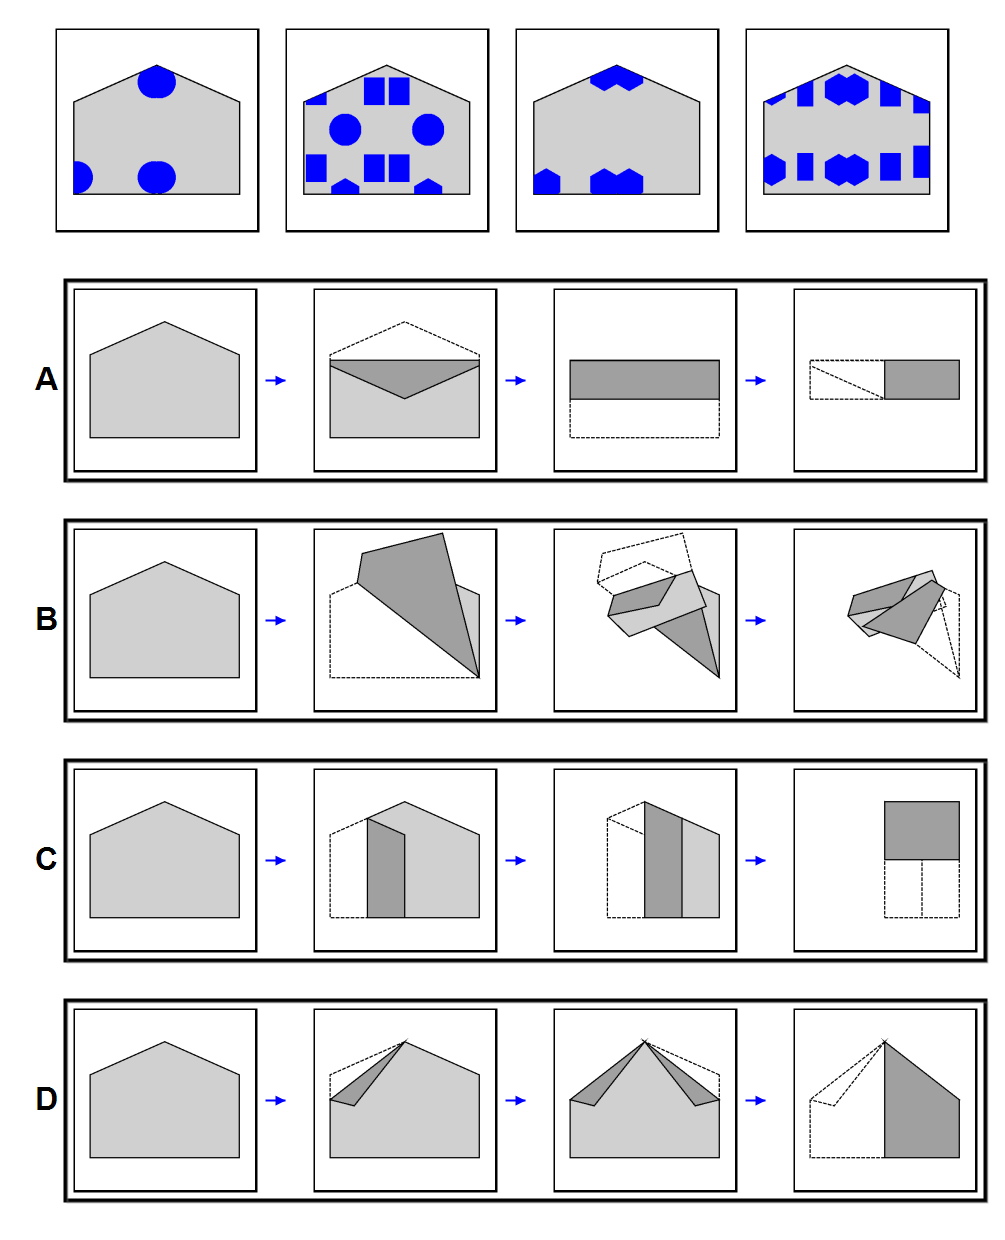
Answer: C